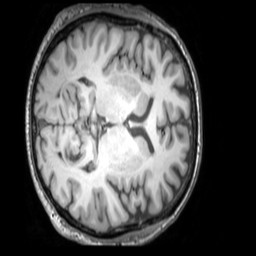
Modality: T1w
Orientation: axial
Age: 53
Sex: male
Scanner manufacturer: philips
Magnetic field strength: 3 T
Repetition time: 0.009899 s
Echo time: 0.004605 s